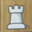
Piece: wR